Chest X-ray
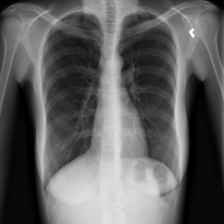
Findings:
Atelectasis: negative
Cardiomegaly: negative
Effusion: negative
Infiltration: negative
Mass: negative
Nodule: negative
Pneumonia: negative
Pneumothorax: negative
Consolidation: negative
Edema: negative
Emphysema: negative
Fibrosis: negative
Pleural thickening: negative
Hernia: negative